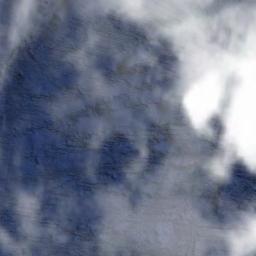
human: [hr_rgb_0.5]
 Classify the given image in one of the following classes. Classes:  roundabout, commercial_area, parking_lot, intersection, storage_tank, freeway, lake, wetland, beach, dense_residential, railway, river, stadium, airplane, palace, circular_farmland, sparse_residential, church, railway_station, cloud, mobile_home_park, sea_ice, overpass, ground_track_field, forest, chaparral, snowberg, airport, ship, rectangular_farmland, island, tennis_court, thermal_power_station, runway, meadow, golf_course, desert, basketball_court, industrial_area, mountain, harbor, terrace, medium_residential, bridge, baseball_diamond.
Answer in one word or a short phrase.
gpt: cloud